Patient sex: F
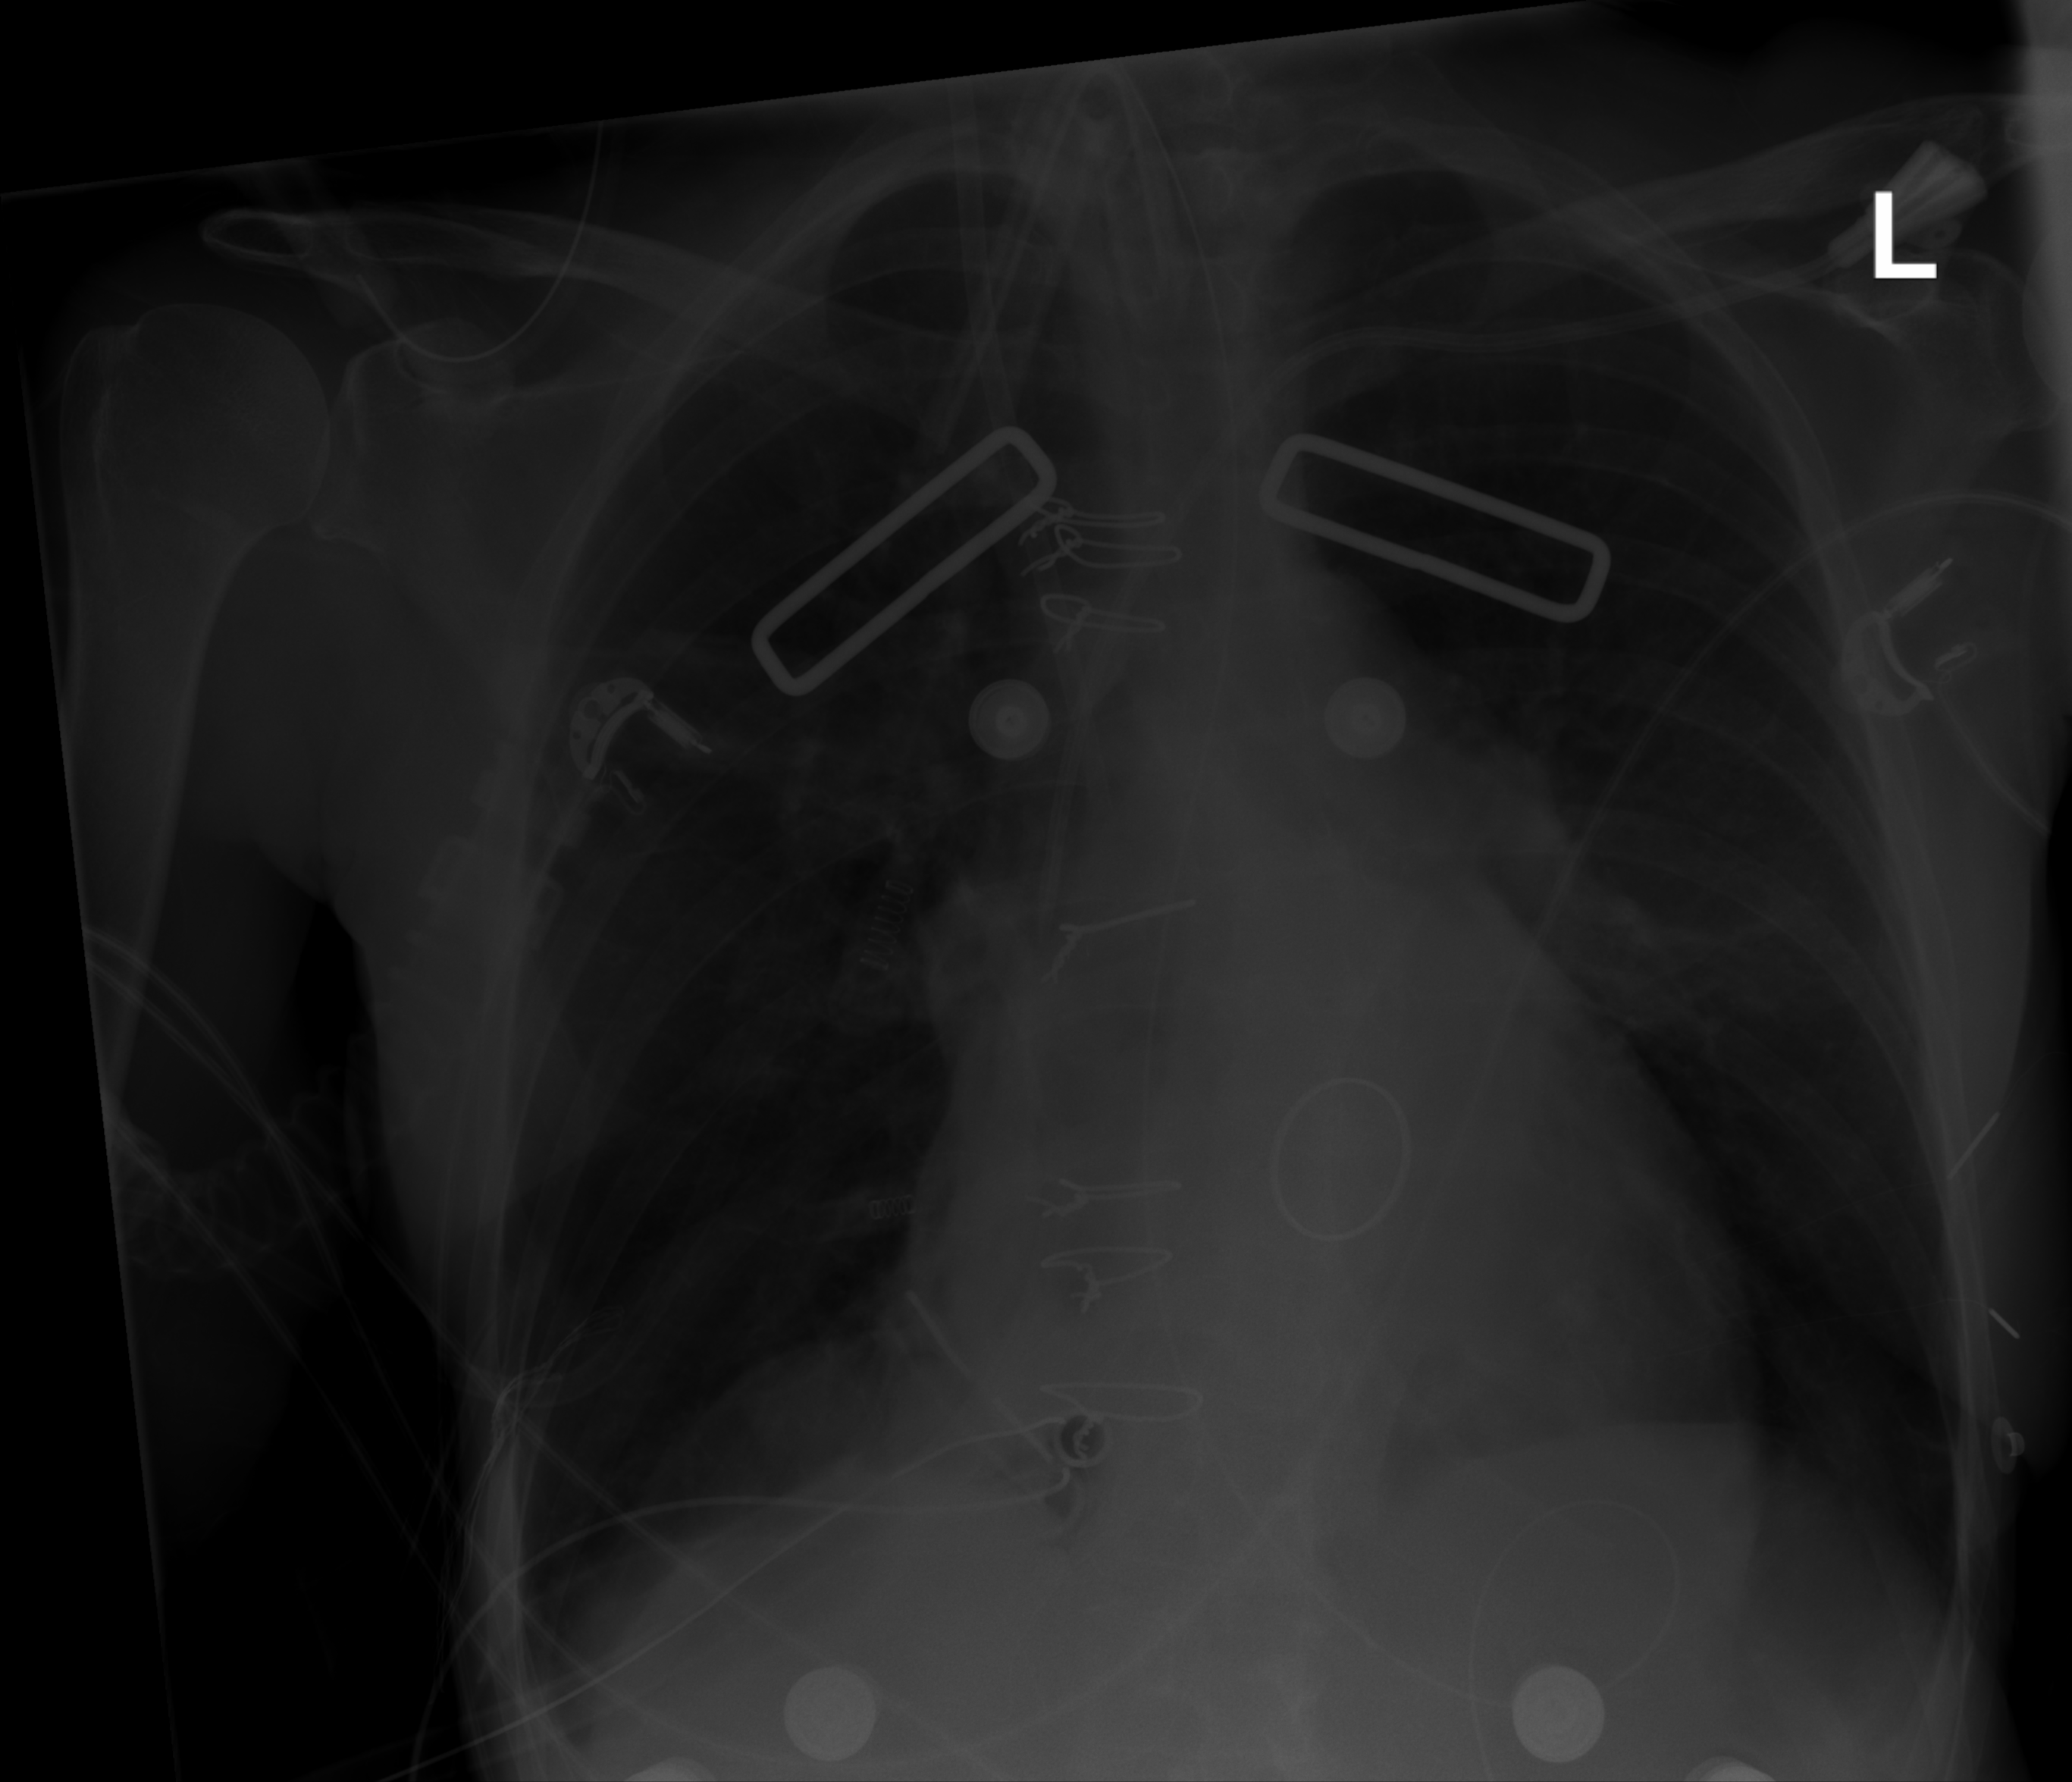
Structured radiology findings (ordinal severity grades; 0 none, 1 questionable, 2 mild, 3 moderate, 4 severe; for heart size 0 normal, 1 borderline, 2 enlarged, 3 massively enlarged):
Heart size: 2
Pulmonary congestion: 1
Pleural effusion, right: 1
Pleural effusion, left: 0
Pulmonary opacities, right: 0
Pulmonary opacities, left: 0
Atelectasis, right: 1
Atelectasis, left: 0